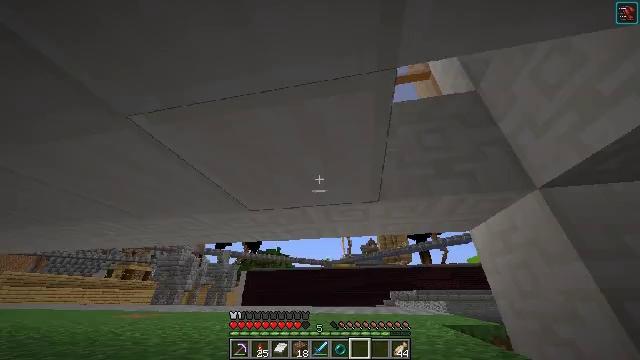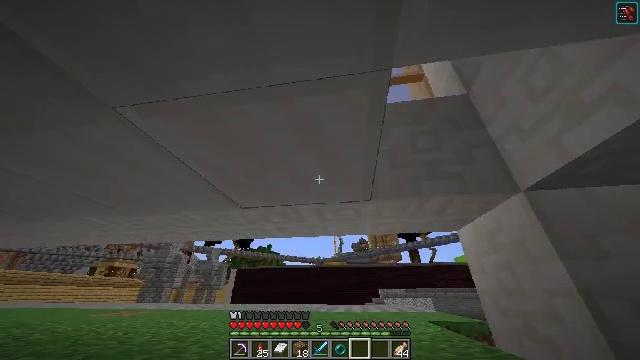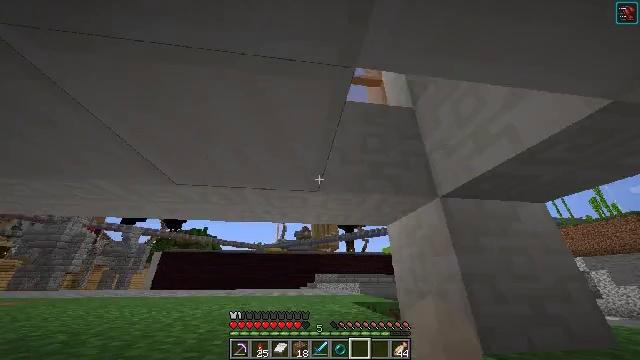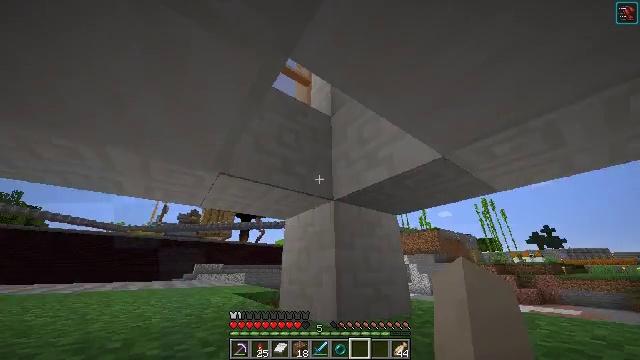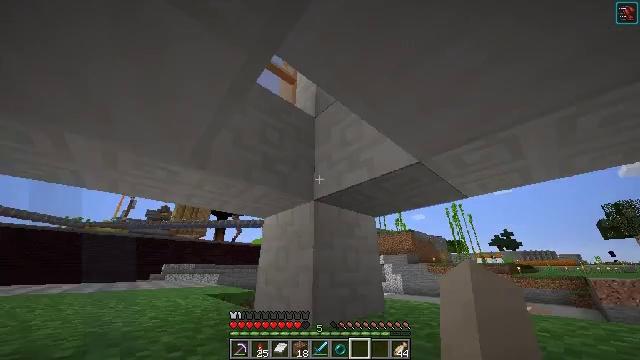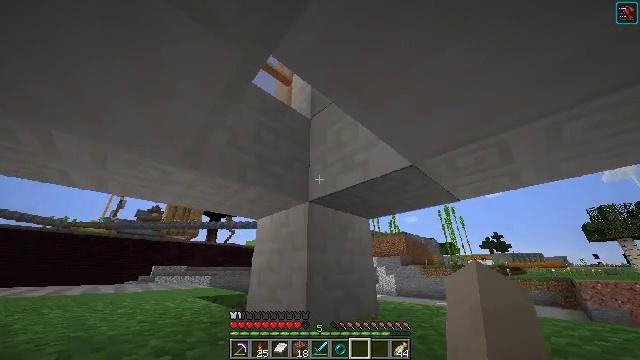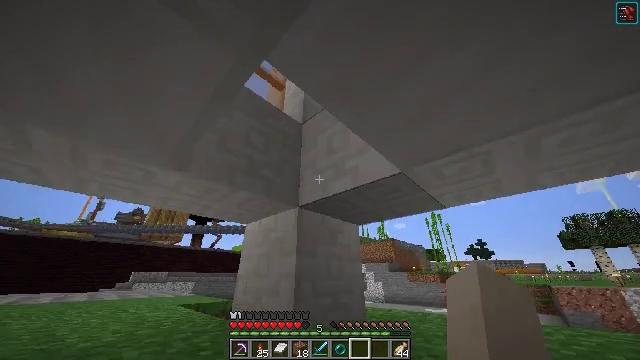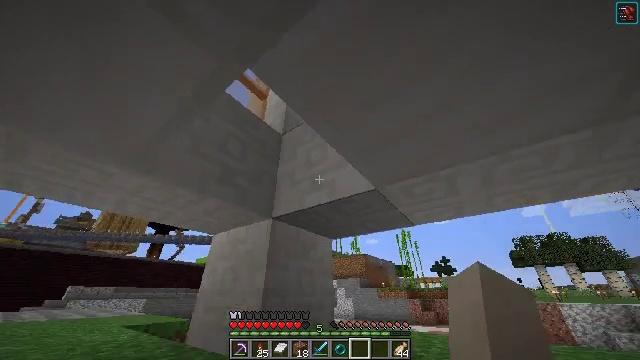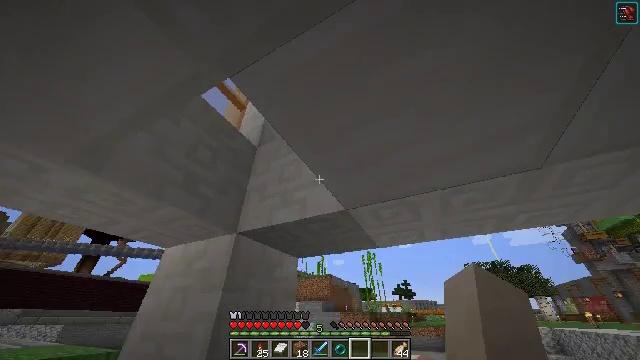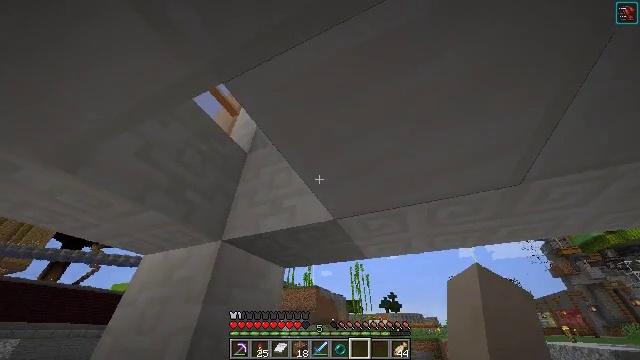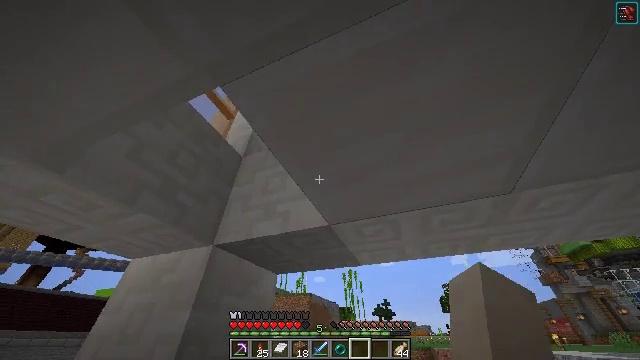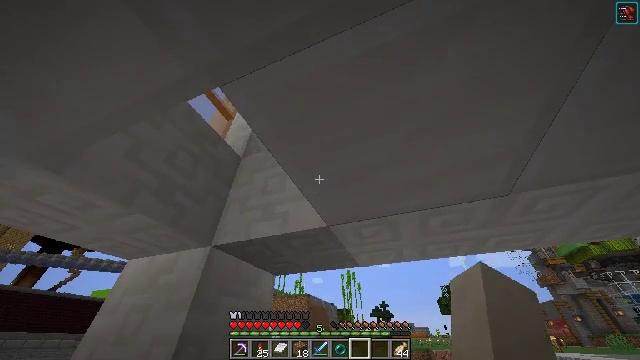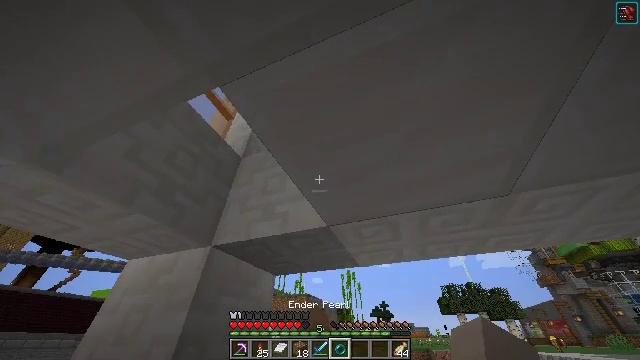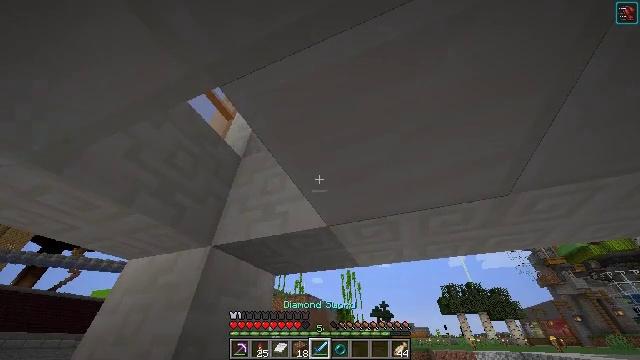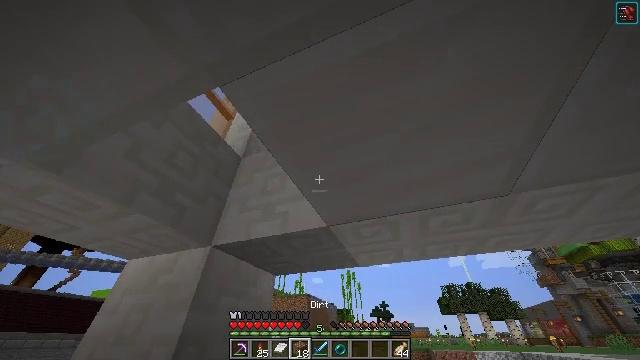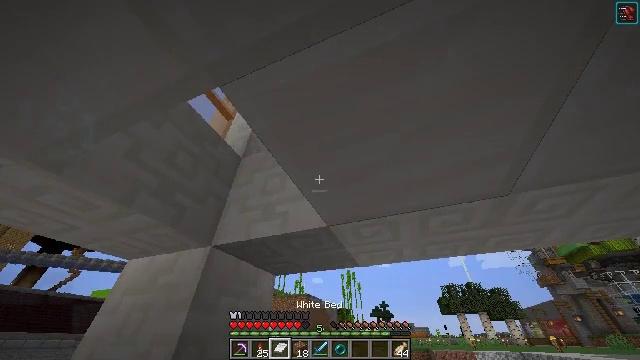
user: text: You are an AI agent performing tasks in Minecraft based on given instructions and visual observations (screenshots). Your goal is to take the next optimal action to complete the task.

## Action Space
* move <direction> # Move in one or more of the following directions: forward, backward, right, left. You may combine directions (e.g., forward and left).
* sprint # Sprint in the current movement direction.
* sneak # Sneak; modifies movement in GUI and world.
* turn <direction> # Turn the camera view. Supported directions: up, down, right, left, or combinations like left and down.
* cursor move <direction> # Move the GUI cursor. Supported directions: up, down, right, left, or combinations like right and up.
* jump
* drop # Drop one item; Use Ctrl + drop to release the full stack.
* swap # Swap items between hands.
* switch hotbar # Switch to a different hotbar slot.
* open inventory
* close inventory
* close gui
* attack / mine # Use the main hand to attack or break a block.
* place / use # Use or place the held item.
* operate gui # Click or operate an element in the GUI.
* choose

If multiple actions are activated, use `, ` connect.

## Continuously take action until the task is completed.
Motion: motion action
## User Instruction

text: Break the quartz slab from a structure.
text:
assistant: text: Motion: turn right
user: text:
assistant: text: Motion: turn right and down
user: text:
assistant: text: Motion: turn right and down
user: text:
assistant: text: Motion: turn right
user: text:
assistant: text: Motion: turn right
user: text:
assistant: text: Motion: turn right and up
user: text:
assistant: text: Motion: turn right and up
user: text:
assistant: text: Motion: turn right and up
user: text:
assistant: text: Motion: turn right and up
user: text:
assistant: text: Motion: turn right and up
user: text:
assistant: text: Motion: no_op
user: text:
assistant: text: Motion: no_op
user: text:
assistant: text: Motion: no_op
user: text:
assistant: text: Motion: no_op
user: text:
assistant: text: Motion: no_op
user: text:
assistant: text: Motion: no_op
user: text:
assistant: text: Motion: no_op
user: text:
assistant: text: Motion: no_op
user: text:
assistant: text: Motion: no_op
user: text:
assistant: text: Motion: no_op
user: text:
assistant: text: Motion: no_op
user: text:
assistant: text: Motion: no_op
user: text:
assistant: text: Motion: turn right
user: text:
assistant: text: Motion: turn right and up
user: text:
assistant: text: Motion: turn right
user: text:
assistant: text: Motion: attack / mine
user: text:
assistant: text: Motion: attack / mine
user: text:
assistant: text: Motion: attack / mine
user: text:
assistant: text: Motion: attack / mine
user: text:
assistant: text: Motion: no_op